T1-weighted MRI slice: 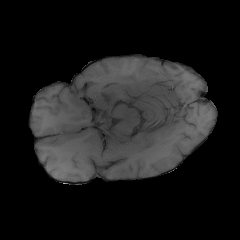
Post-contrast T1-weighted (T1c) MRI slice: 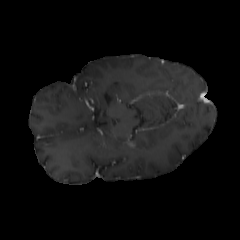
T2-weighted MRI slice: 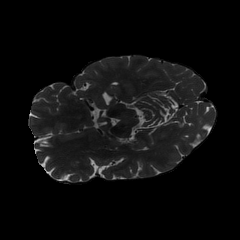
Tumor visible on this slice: no